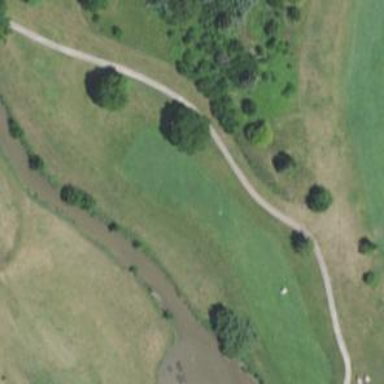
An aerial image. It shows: Golf fairway surrounded by grass.